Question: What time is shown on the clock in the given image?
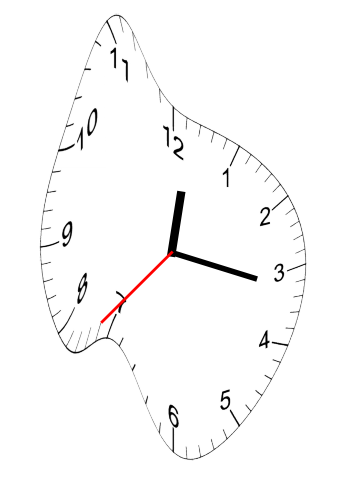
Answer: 12:16:37